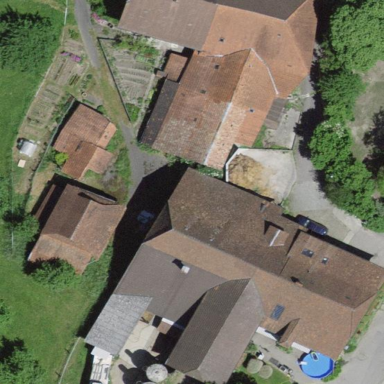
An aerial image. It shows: Farm building with half-hipped roof shape.